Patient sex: M
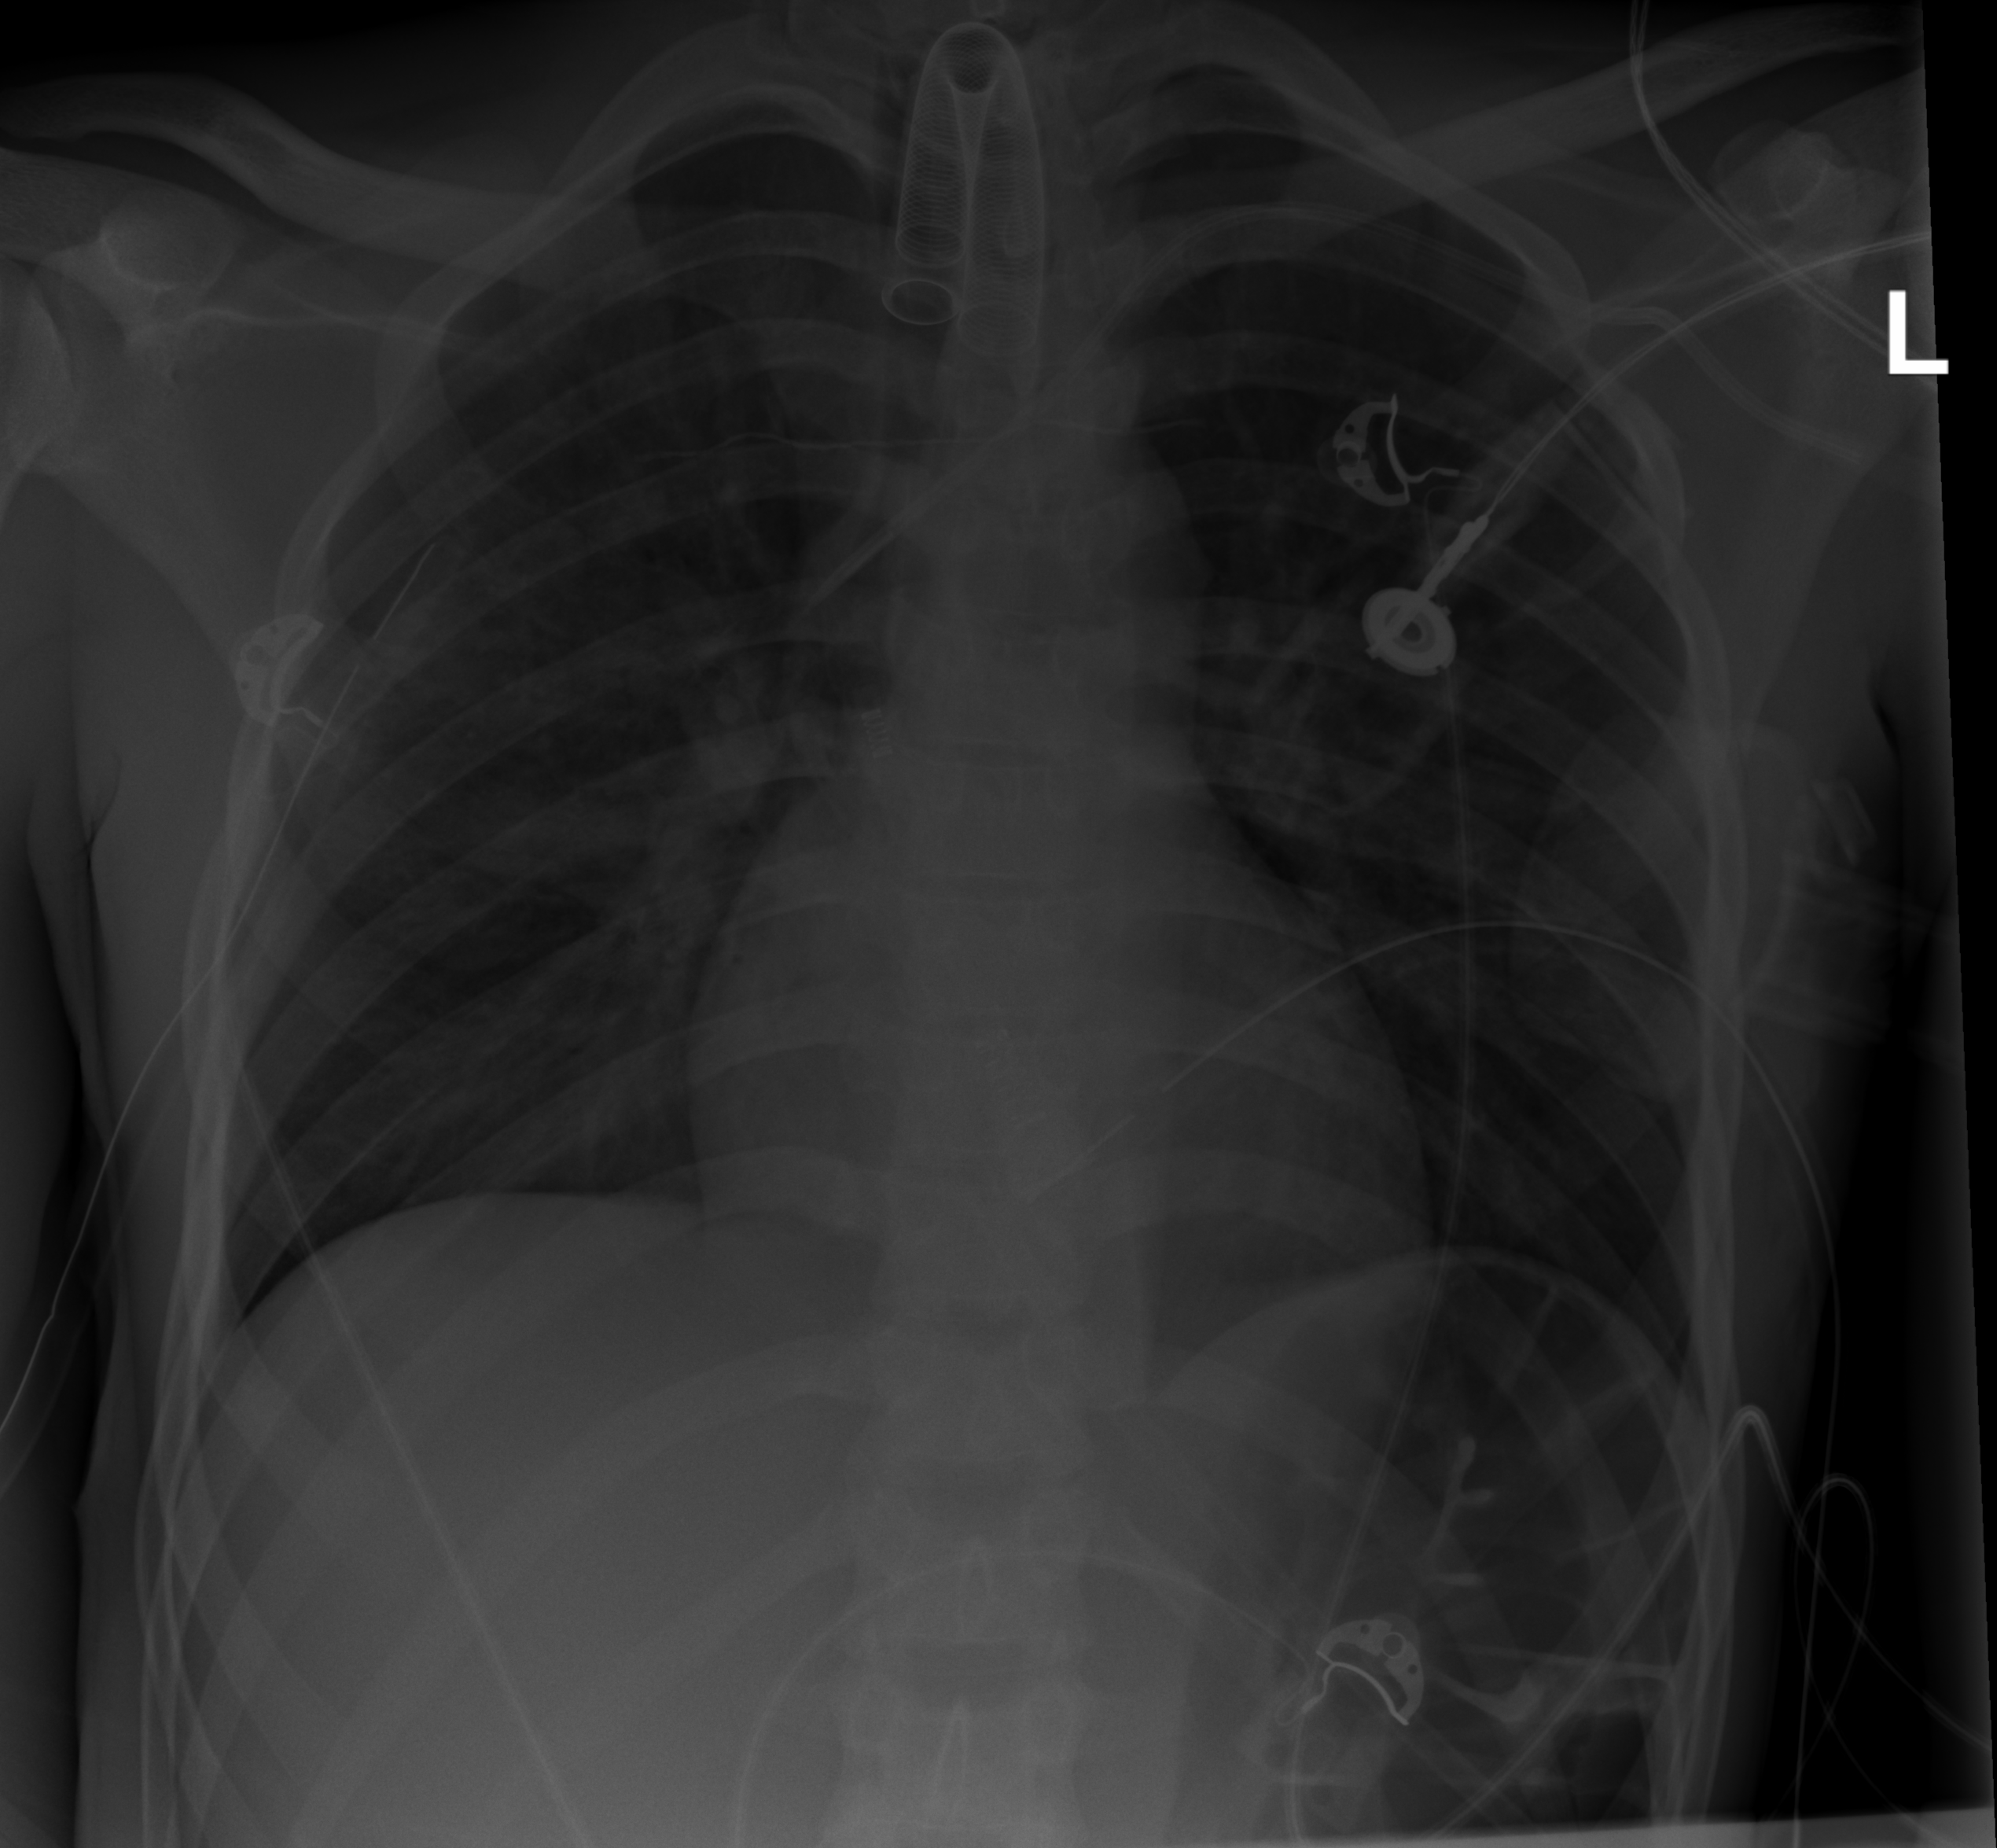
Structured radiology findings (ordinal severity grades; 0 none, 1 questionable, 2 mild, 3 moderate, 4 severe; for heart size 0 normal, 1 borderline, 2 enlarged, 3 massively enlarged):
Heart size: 0
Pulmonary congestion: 0
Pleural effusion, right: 0
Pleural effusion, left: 0
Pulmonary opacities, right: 3
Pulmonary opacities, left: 2
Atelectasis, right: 3
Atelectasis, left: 2